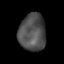
Tissue: lung
Cell type: Others
Senescence score: 0.2424
Nuclear area (px): 978
Mean DAPI intensity: 79.521